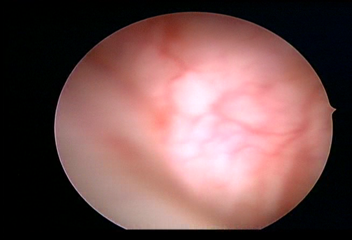
Modality: WLC
Class: Normal mucosa
Bladder cancer association: No